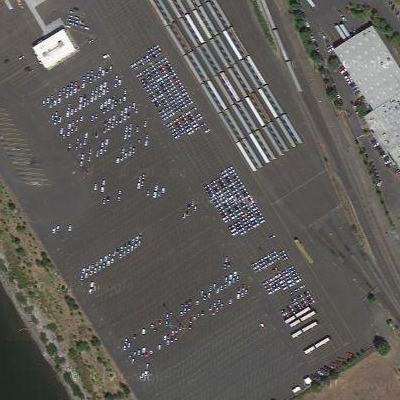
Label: gParking